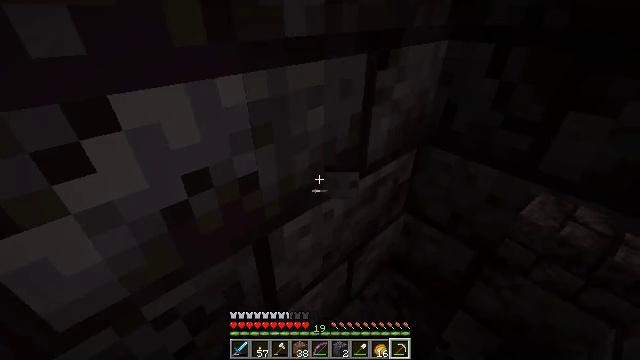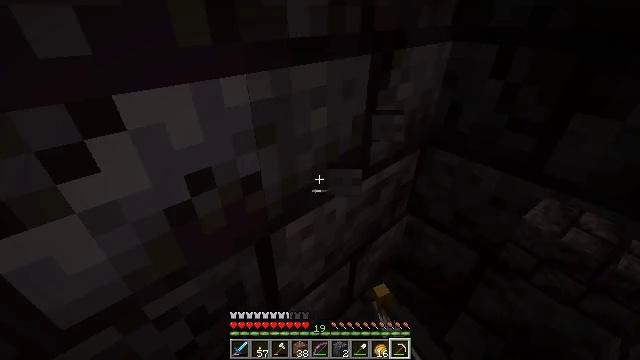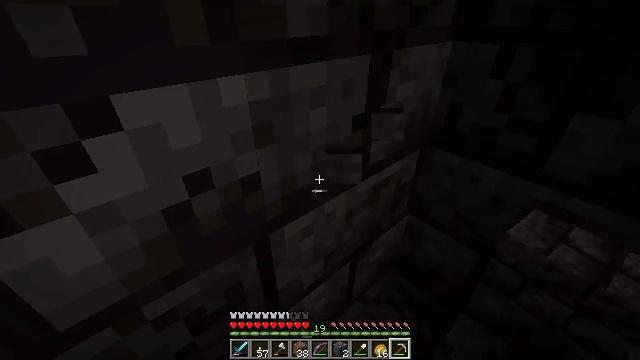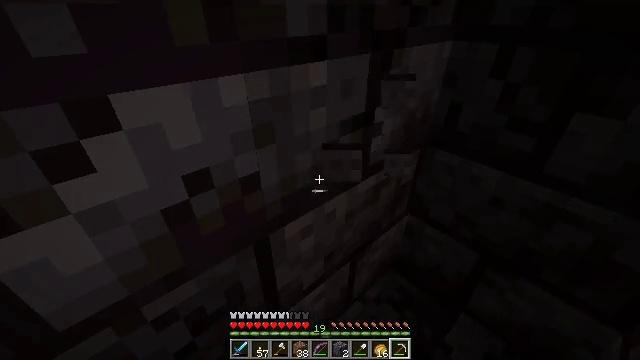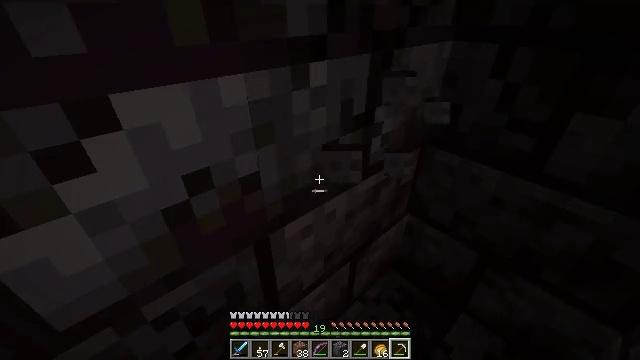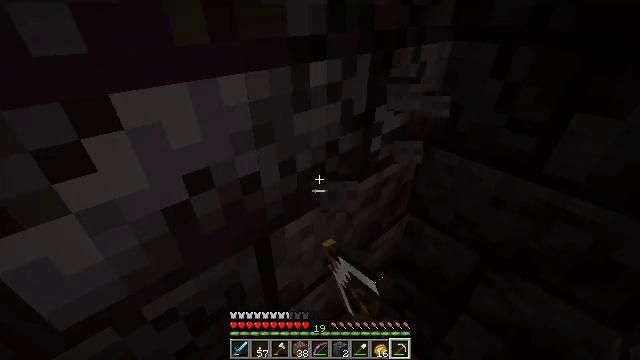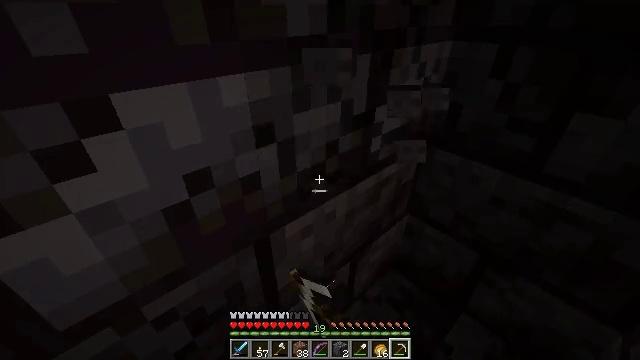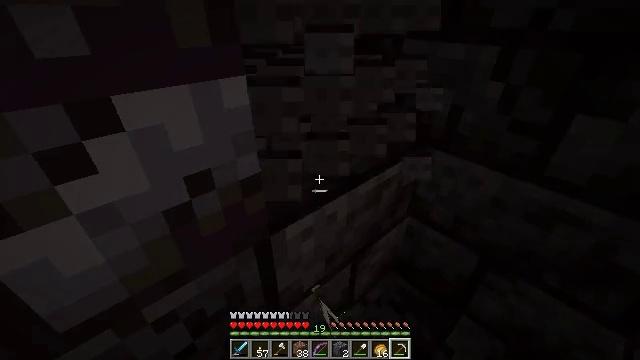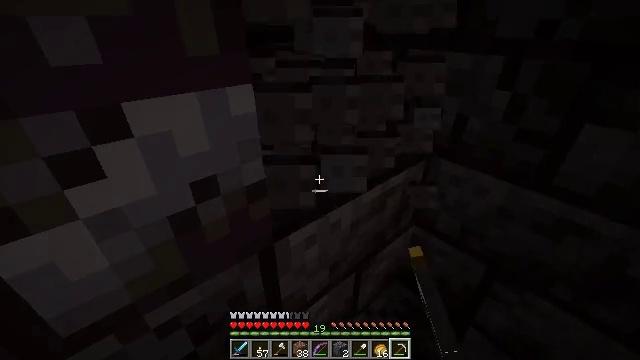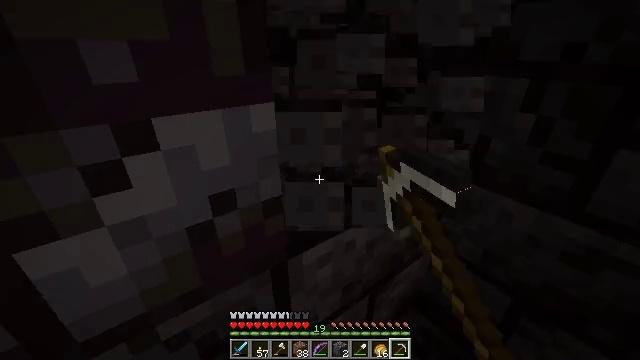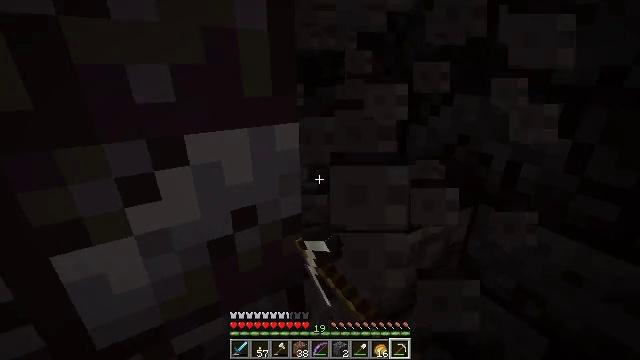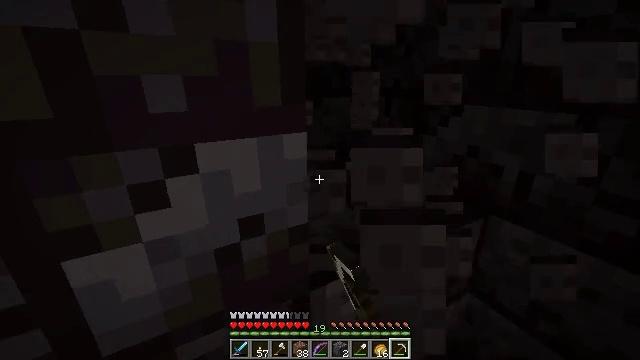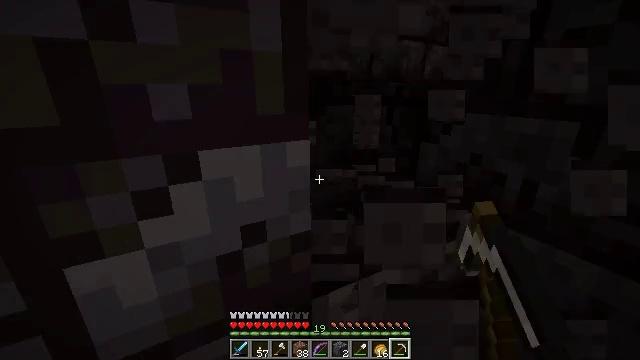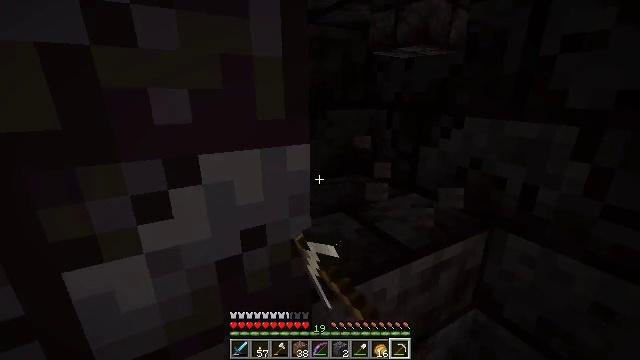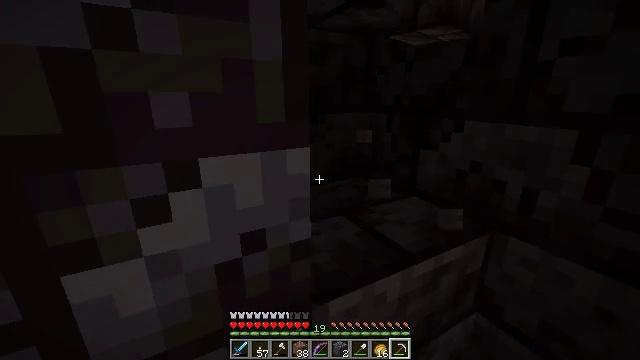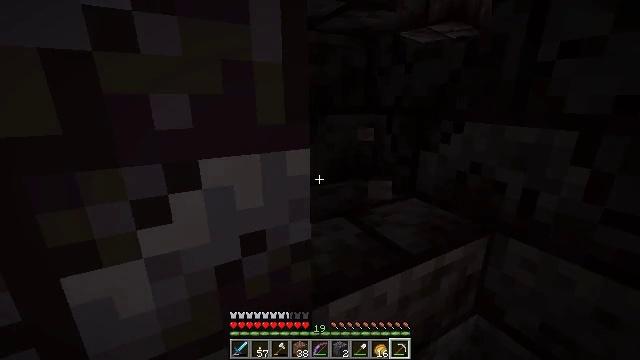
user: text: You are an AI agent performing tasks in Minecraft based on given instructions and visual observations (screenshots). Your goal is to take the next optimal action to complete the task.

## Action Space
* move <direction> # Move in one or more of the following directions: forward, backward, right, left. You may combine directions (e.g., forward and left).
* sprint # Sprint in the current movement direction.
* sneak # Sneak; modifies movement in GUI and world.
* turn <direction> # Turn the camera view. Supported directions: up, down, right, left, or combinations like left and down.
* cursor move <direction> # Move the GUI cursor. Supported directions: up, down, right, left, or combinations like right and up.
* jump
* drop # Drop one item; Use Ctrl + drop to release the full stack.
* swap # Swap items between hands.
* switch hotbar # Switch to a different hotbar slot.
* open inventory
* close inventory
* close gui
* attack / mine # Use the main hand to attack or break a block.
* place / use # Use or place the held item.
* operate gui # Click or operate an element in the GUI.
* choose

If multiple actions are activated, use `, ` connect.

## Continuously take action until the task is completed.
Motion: motion action
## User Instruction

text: Retrieve polished blackstone bricks from a structure.
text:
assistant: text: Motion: attack / mine
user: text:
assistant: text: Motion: attack / mine
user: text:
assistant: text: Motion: attack / mine
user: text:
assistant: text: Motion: attack / mine
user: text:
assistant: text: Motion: attack / mine
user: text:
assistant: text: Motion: attack / mine
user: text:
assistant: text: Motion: attack / mine
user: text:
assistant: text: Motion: turn left and up, attack / mine
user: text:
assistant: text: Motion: turn left and up, attack / mine
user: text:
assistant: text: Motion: turn left and up, attack / mine
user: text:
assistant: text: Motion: turn left and up, attack / mine
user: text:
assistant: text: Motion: turn up, attack / mine
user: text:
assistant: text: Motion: attack / mine
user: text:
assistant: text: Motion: attack / mine
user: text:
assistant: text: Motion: attack / mine
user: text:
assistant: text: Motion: attack / mine
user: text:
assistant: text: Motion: attack / mine
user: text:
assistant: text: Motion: attack / mine
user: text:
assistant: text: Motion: attack / mine
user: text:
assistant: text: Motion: attack / mine
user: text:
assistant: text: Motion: attack / mine
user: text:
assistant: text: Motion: attack / mine
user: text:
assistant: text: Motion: attack / mine
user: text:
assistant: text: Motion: turn up, attack / mine
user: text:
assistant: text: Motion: turn up, attack / mine
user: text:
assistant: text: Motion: turn up, attack / mine
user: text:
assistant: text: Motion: turn up, attack / mine
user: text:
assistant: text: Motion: move right, attack / mine
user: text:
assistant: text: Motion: move right, attack / mine
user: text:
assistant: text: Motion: move right, turn left, attack / mine